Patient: sex F, age 61
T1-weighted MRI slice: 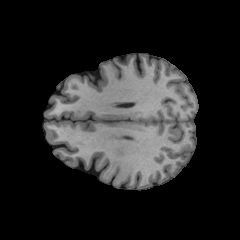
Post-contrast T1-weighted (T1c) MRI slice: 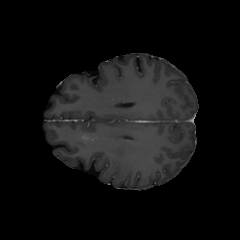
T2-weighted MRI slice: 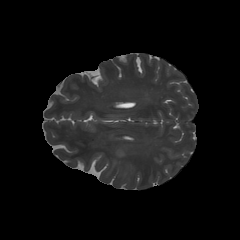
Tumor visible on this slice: yes
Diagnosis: Glioblastoma, IDH-wildtype
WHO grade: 4